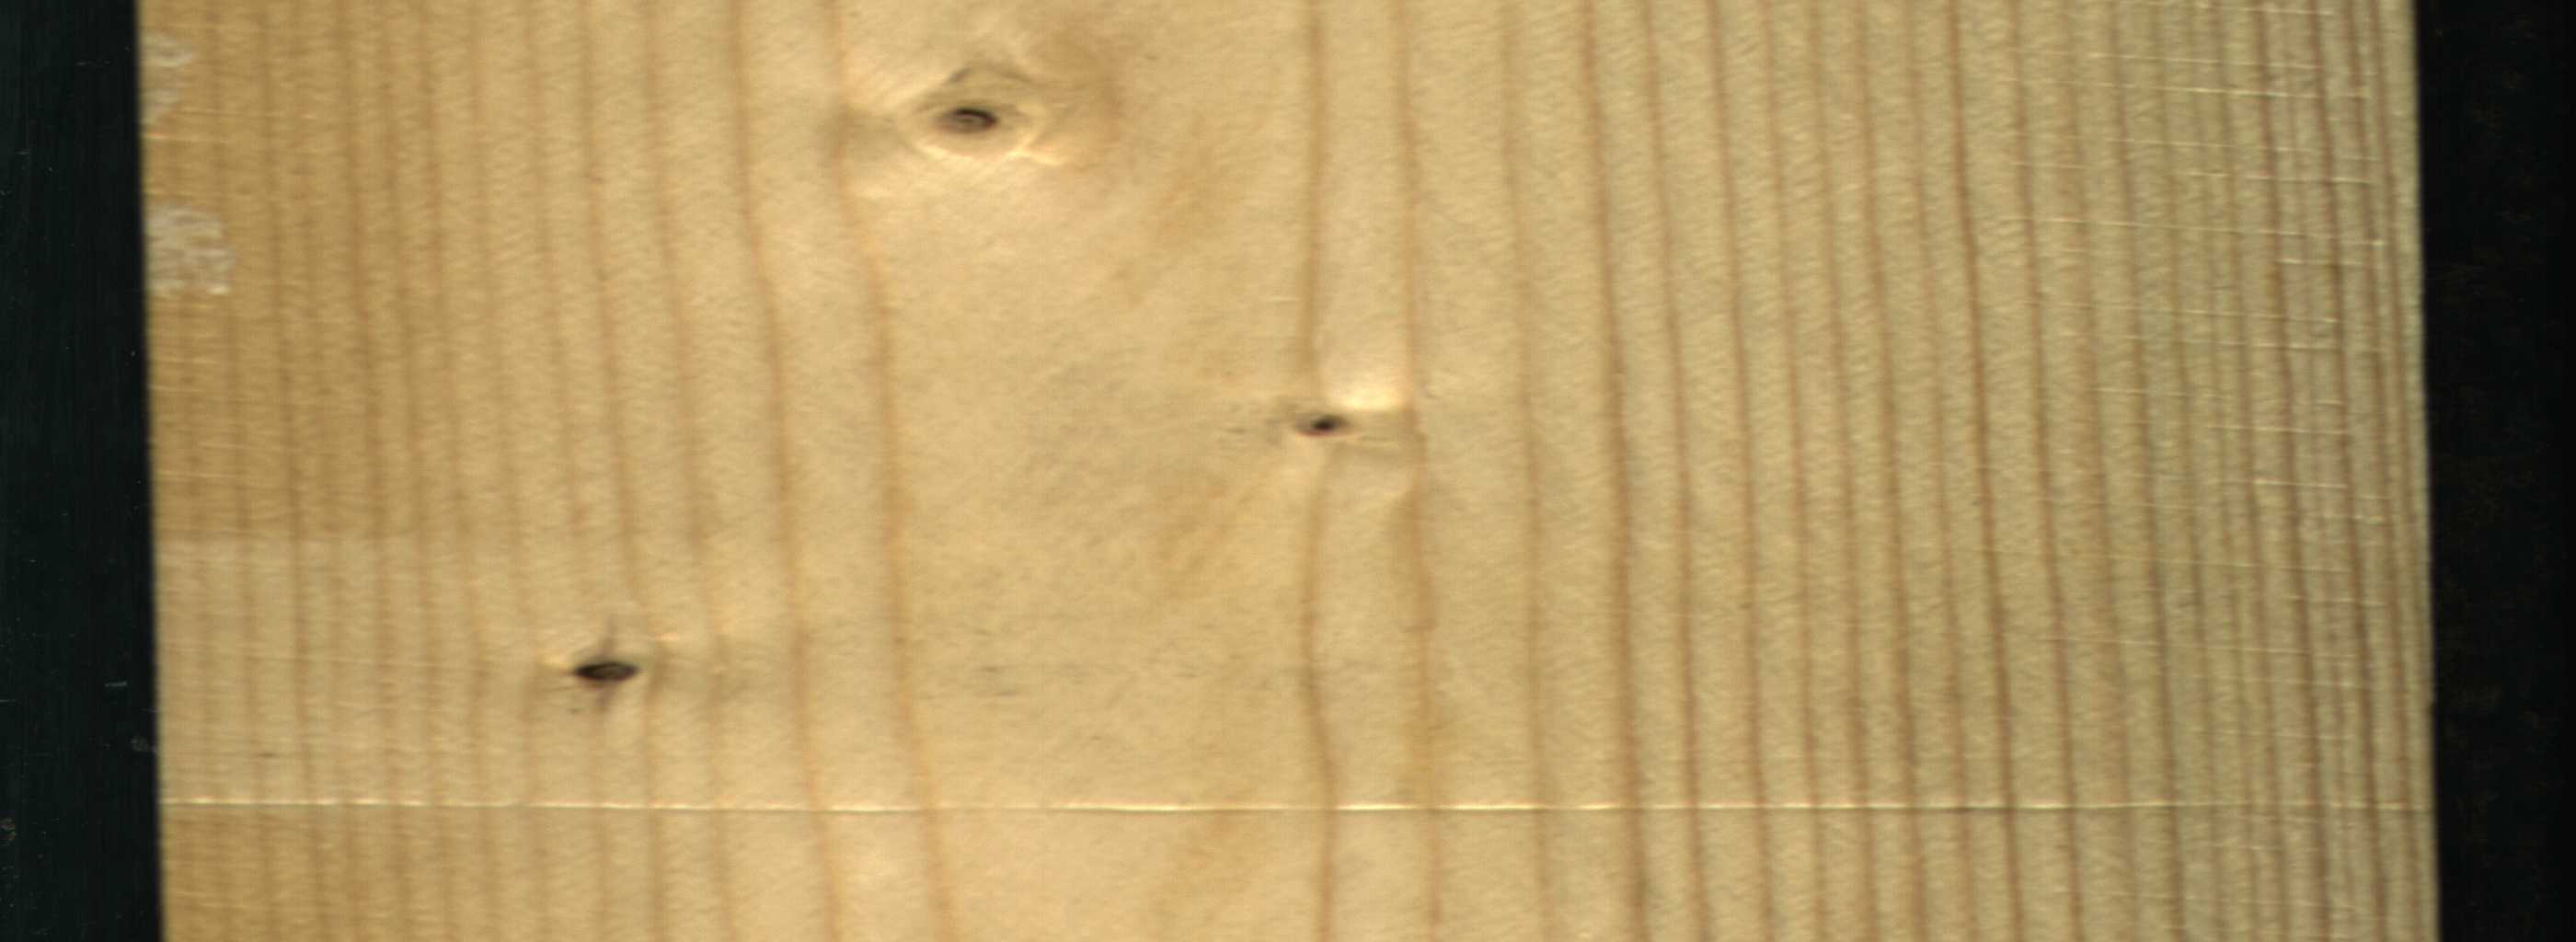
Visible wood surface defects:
Dead_Knot
Dead_Knot
Live_Knot
Live_Knot